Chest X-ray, PA view. Patient: 56 years old, sex M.
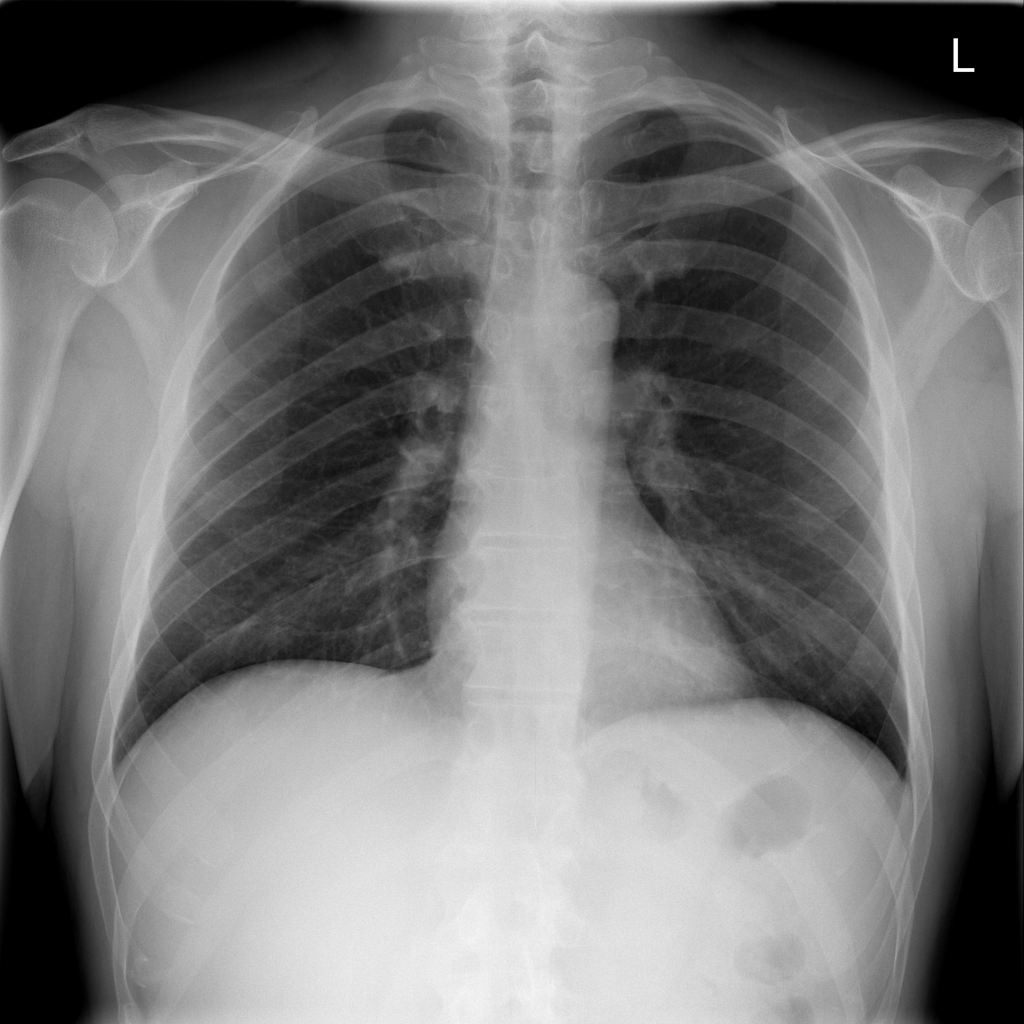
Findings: No Finding